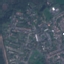
Land use / land cover: Residential